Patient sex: M
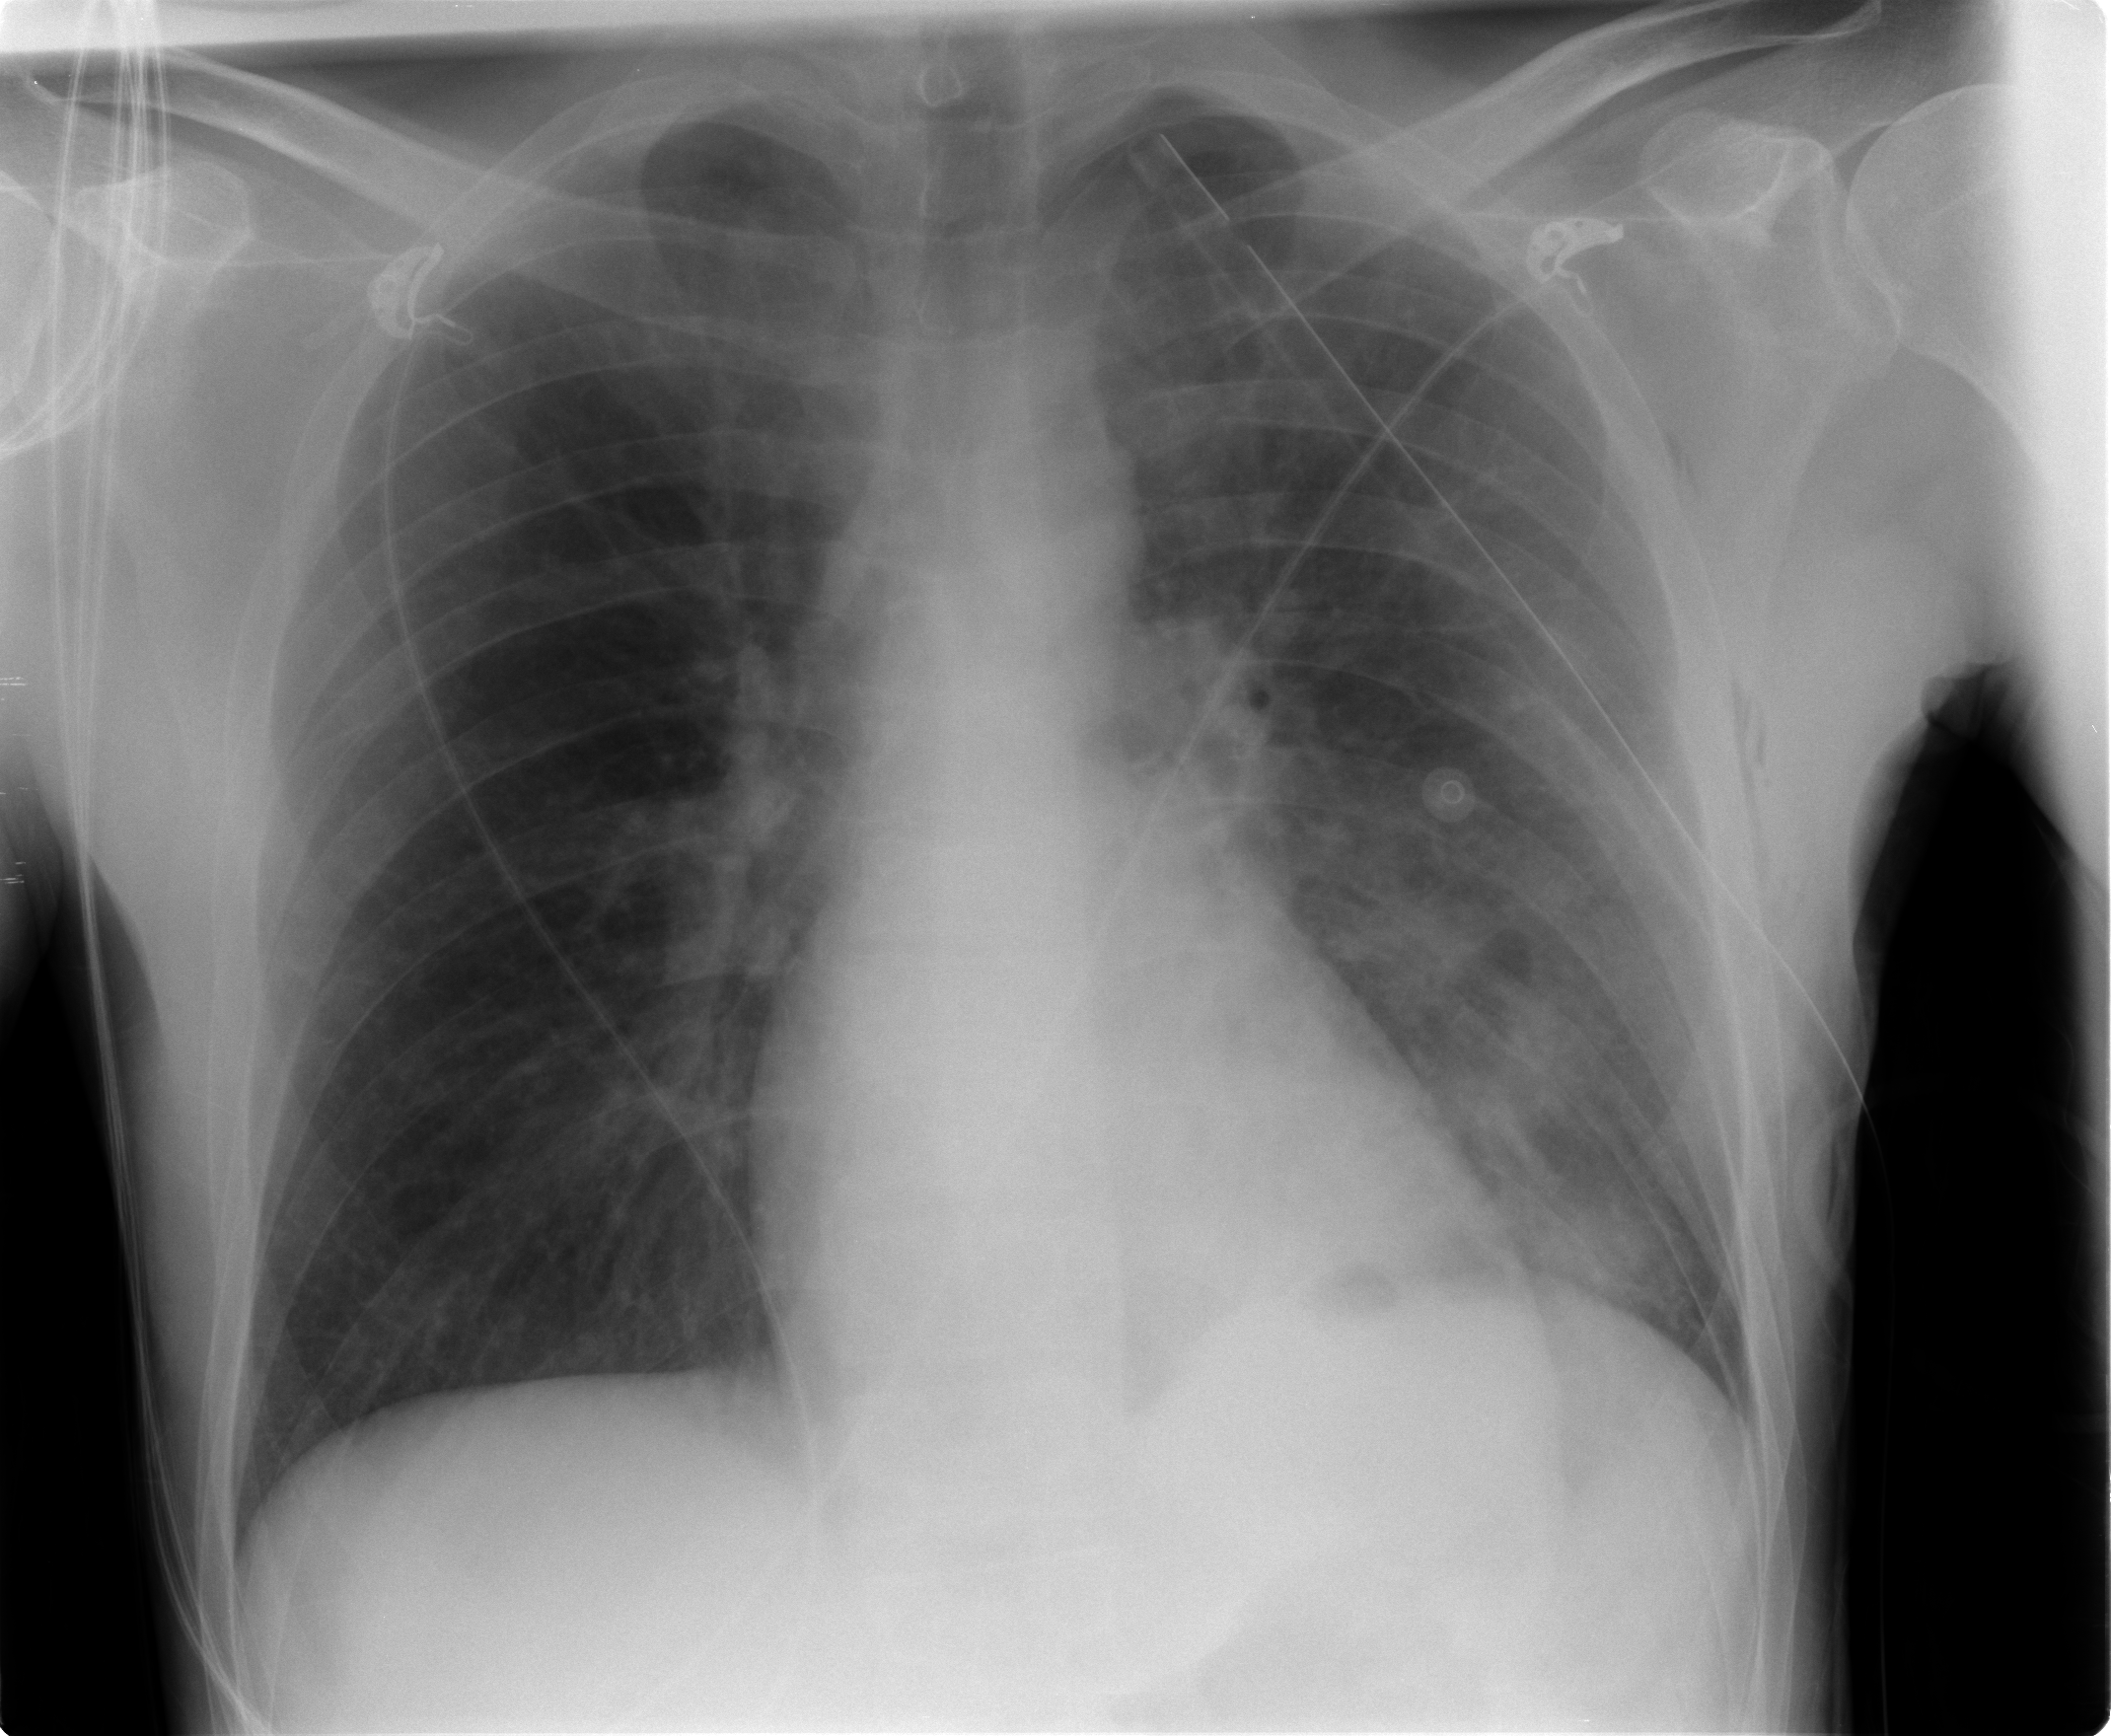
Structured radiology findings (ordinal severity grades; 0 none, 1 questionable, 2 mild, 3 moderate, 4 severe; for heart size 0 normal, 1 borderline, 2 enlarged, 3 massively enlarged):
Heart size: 0
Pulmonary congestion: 0
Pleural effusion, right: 0
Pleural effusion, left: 0
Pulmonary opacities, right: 0
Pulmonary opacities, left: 2
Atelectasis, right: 0
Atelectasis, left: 2